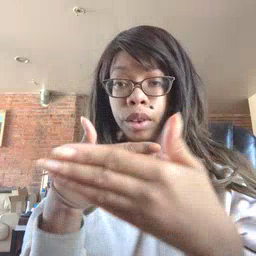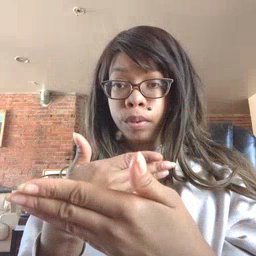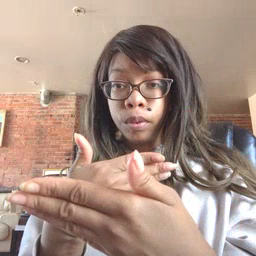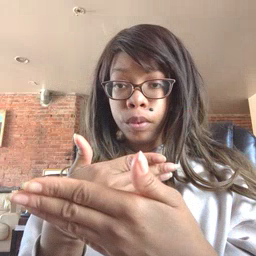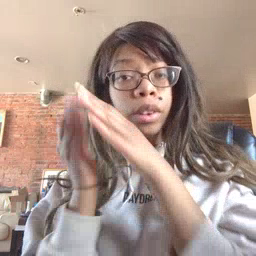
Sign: bedroom